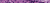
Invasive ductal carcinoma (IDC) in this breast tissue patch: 0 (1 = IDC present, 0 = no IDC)